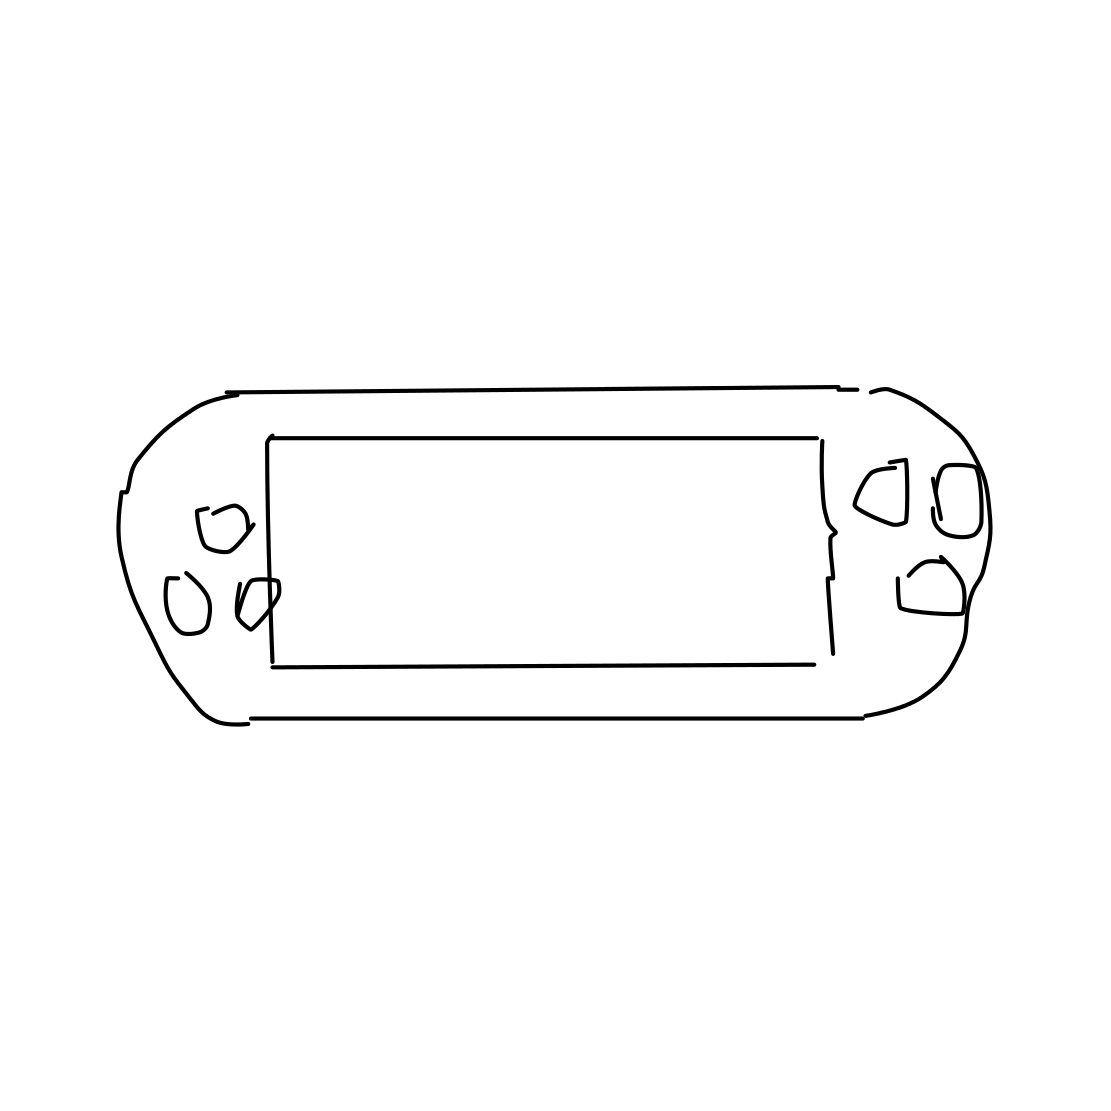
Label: ipod